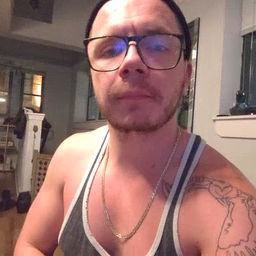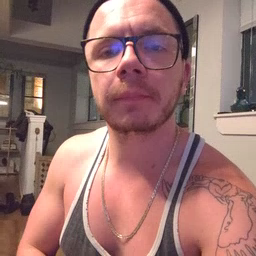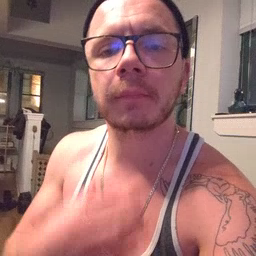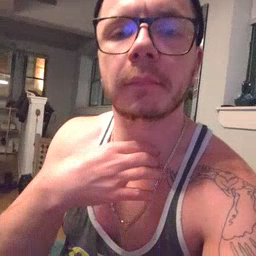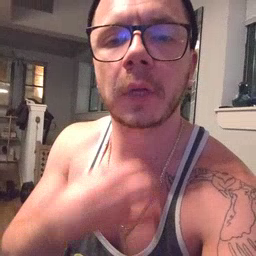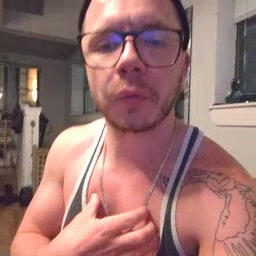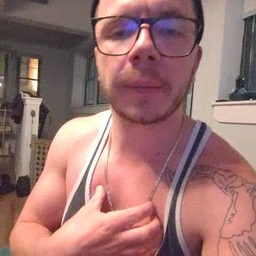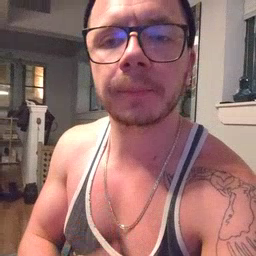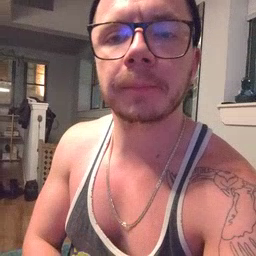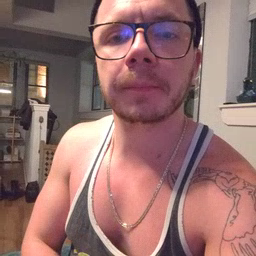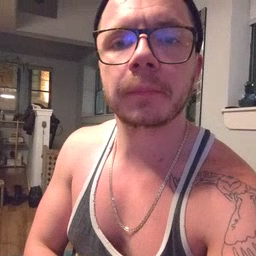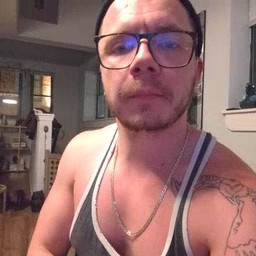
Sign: hungry